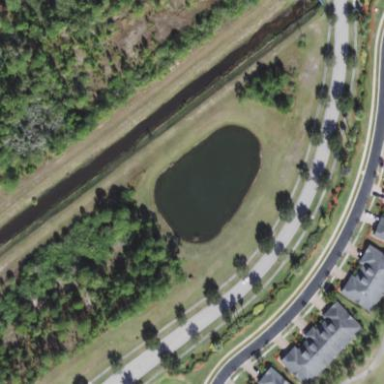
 creating natural and serene environment."